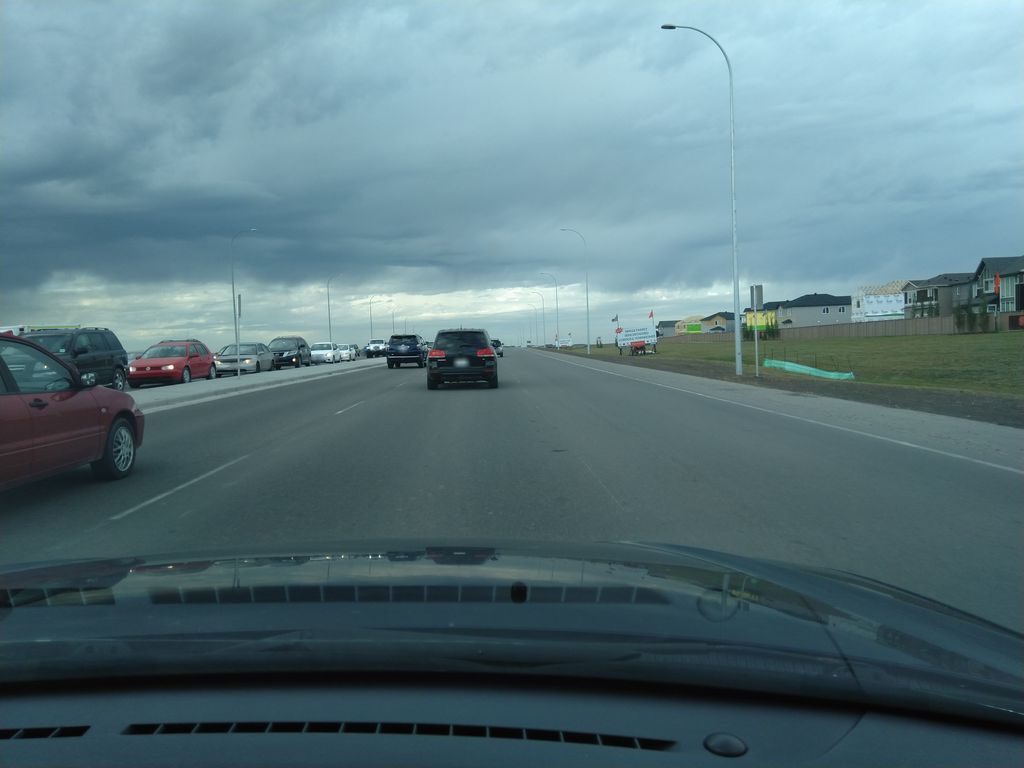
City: calgary